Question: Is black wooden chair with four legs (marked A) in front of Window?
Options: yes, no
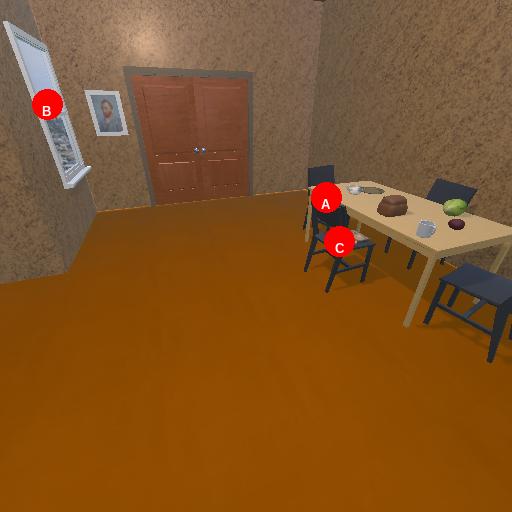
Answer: yes